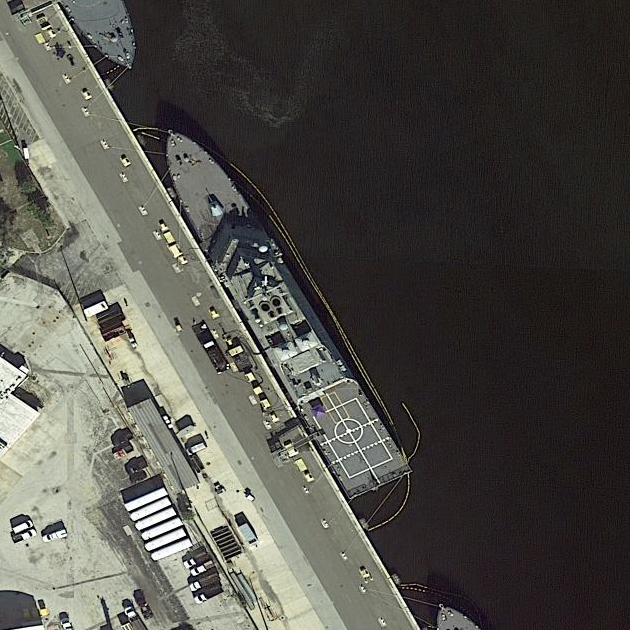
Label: cruiser